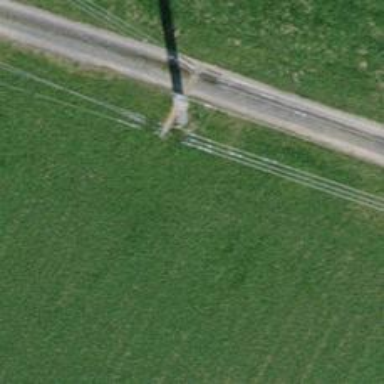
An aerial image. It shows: Power line with three cables.